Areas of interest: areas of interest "tennis hall"
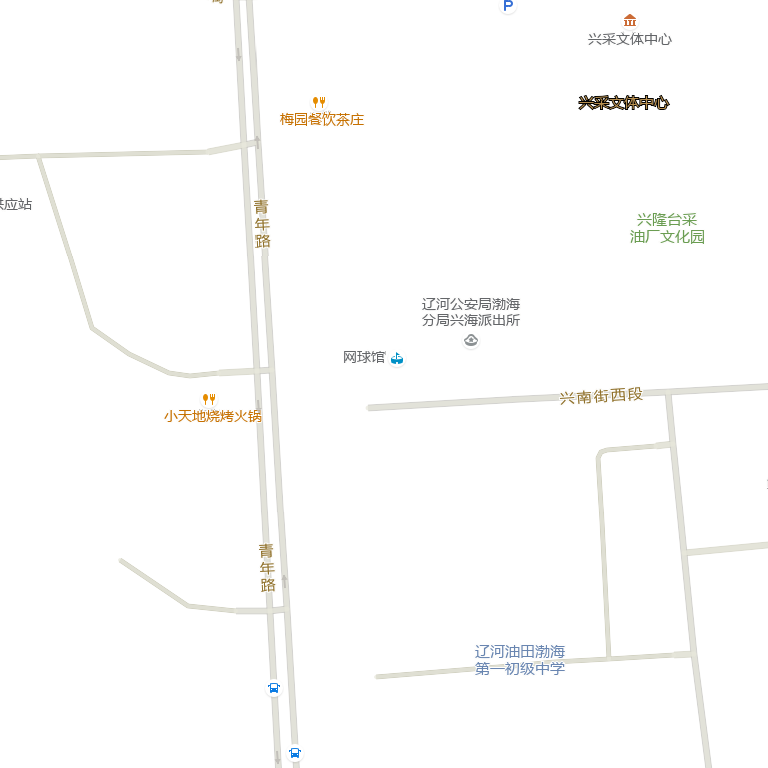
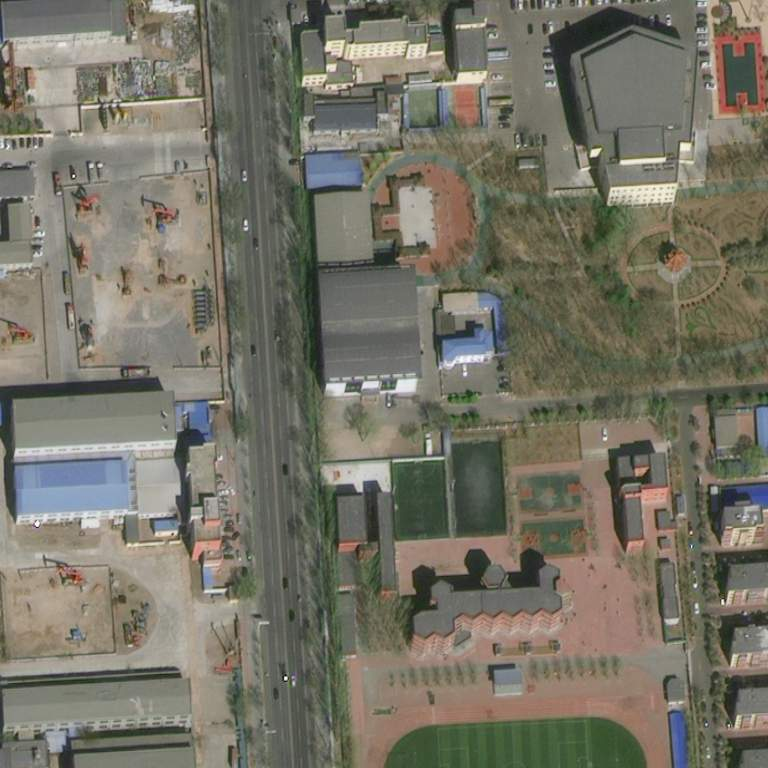